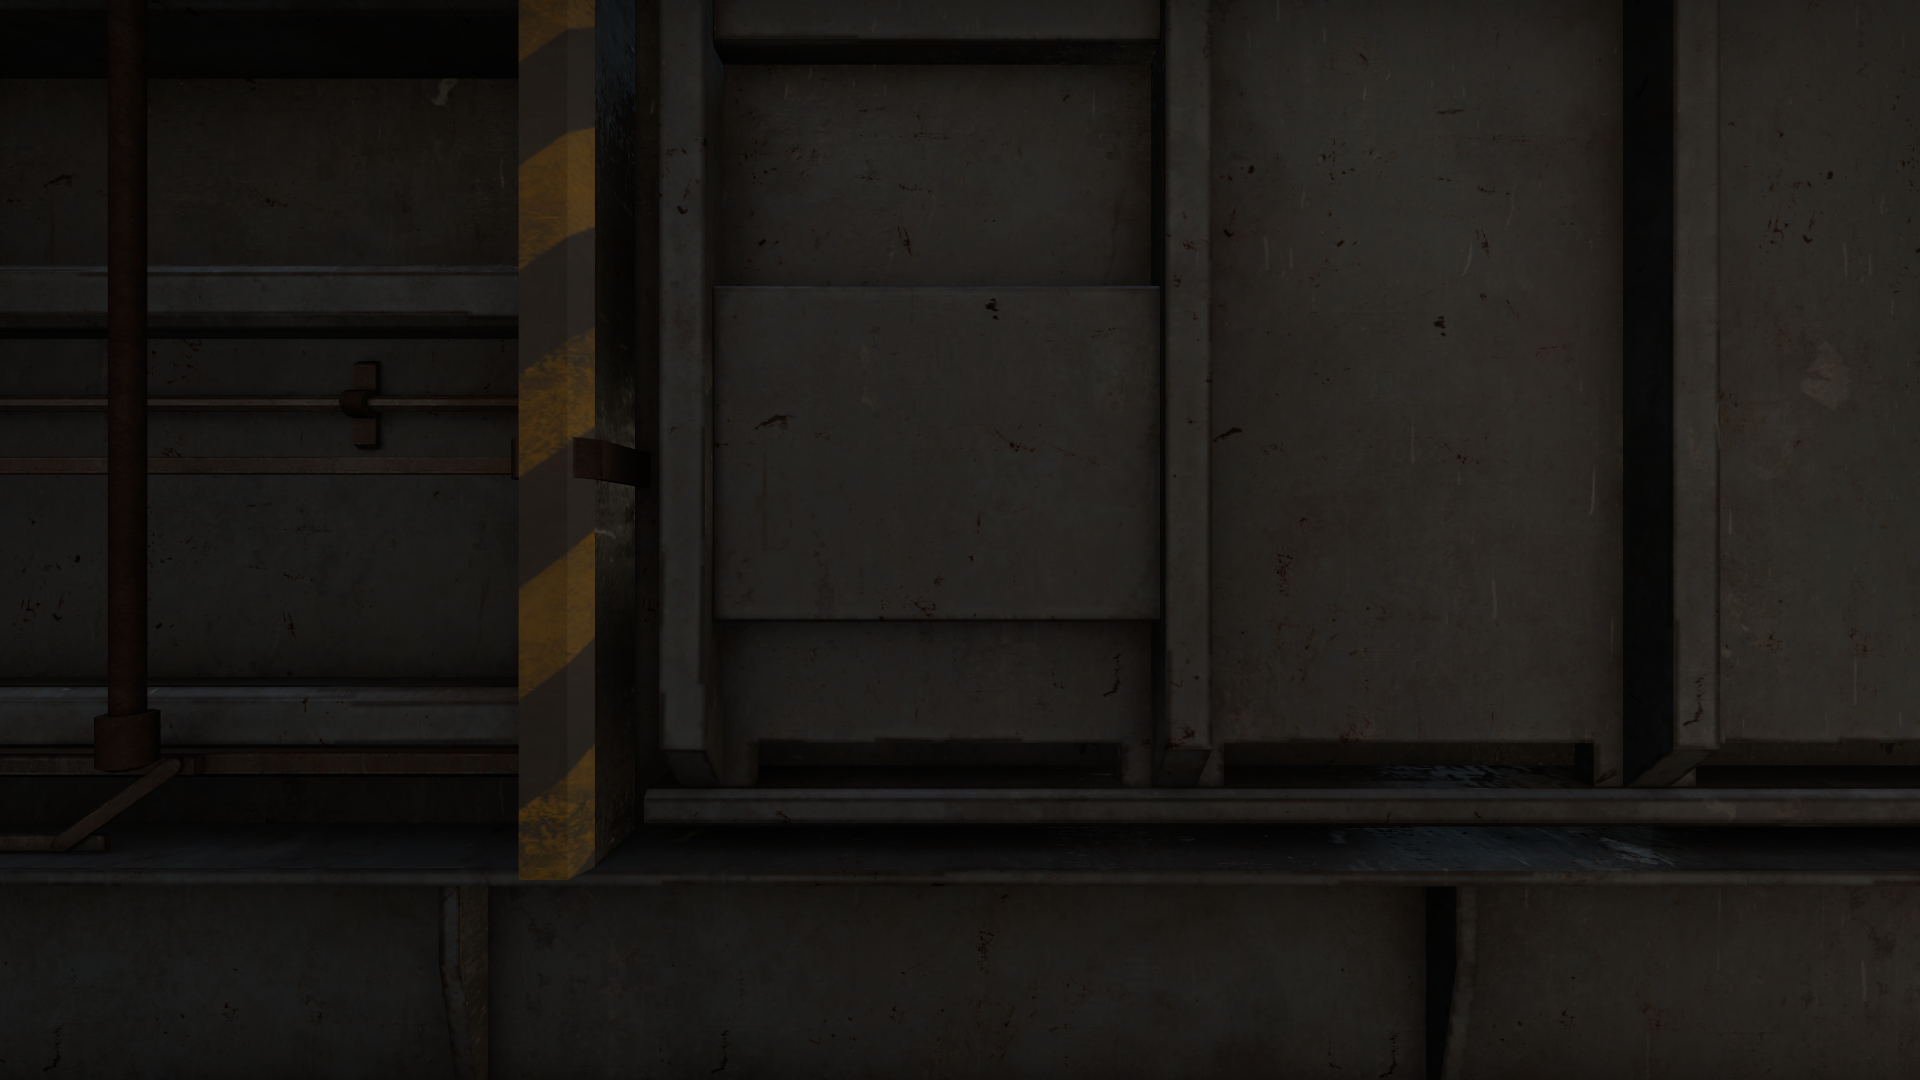
Map: de_train